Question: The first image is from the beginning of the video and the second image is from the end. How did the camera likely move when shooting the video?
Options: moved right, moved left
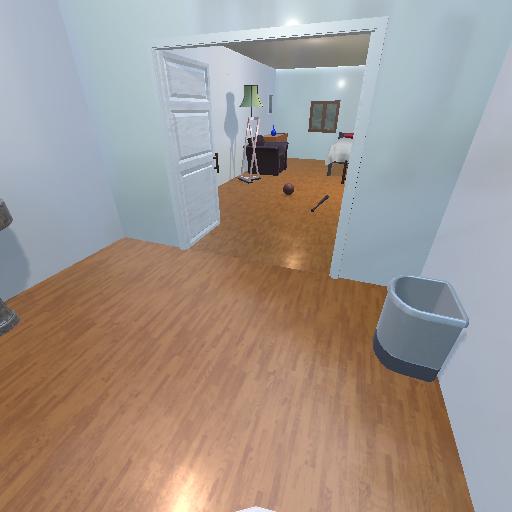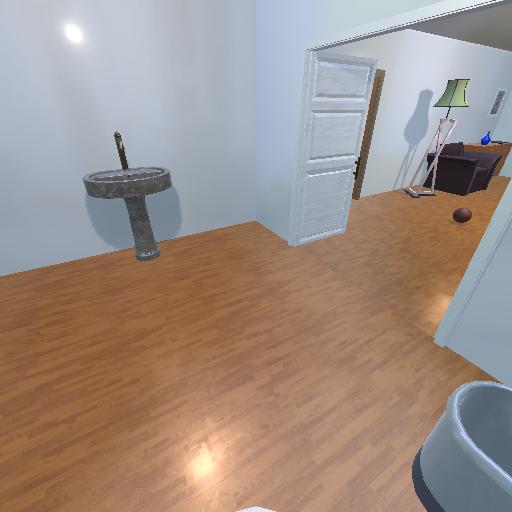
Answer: moved right